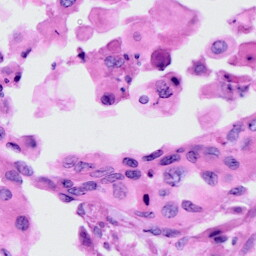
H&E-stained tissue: Cervix